Aerial crown-view tile of a tropical tree (Barro Colorado Island, Panama), acquired 20250818:
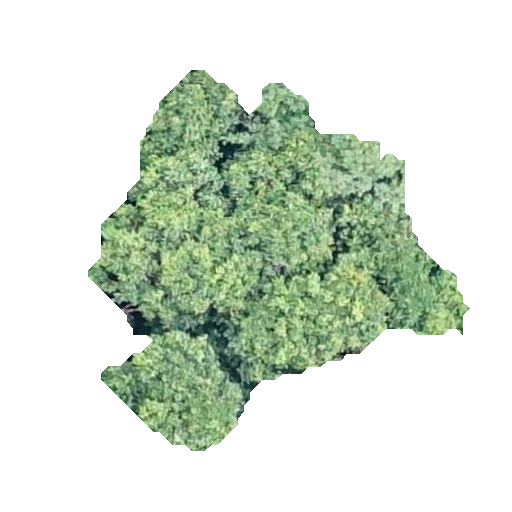
Species: Protium stevensonii
GBIF accepted scientific name: Tetragastris panamensis
Crown area: 119.524 m²